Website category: auto
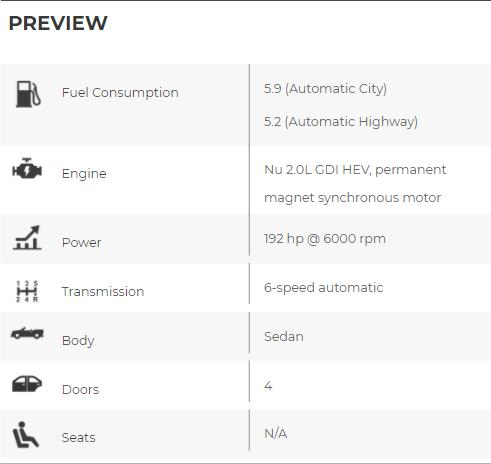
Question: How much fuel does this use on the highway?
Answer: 5.2 (Automatic Highway)

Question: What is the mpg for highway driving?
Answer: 5.2 (Automatic Highway)